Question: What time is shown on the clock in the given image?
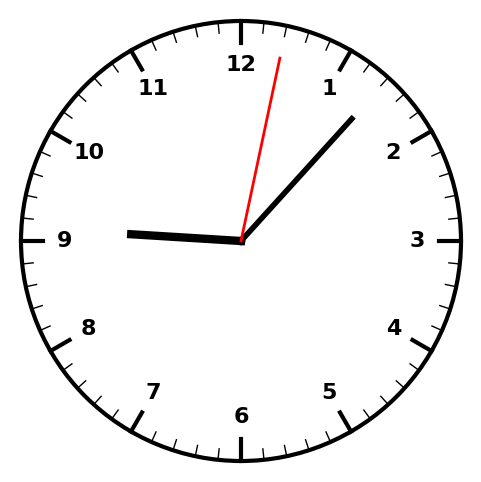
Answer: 09:07:02